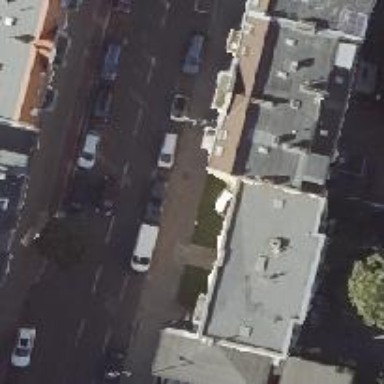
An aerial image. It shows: Residential building with double saltbox roof shape.